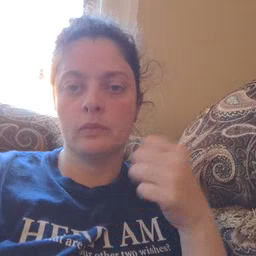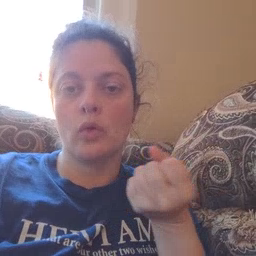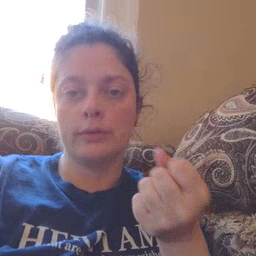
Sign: drawer